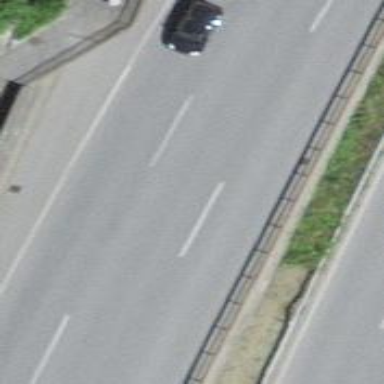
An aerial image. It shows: Asphalt road designated as trunk highway.